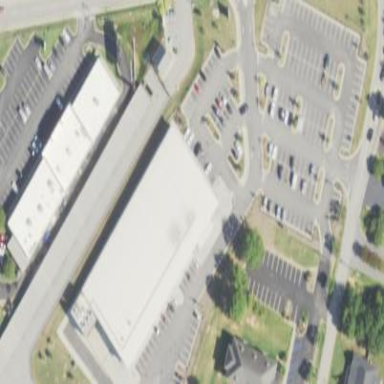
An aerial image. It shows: Supermarket located in building.